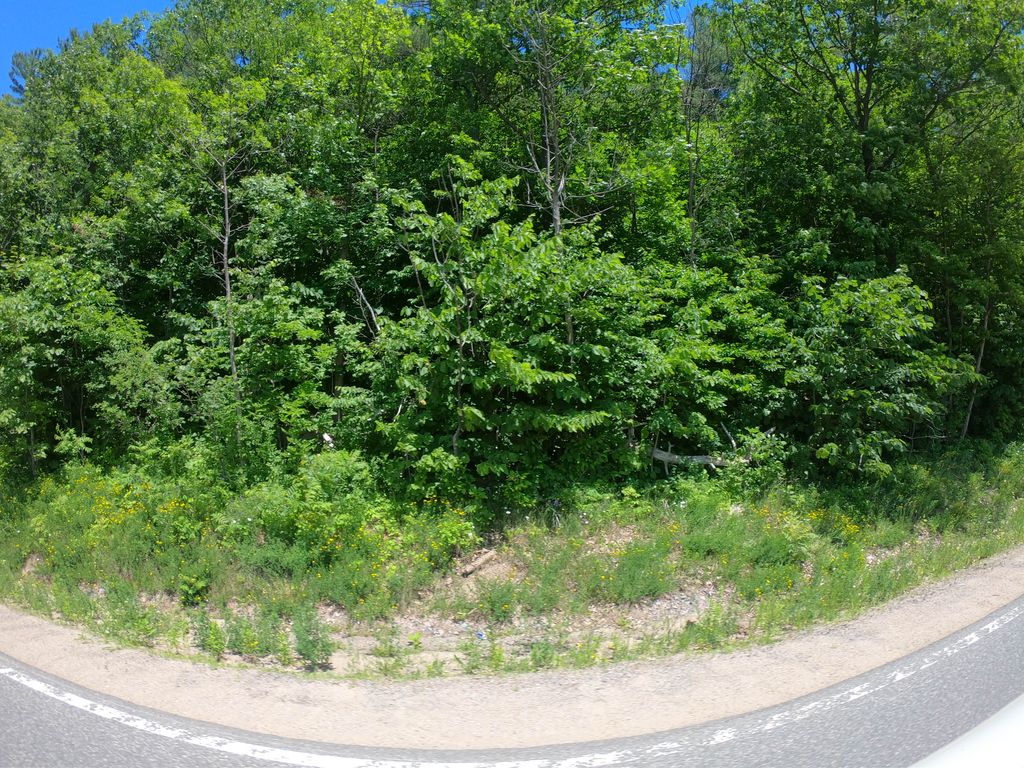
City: ottawa-gatineau